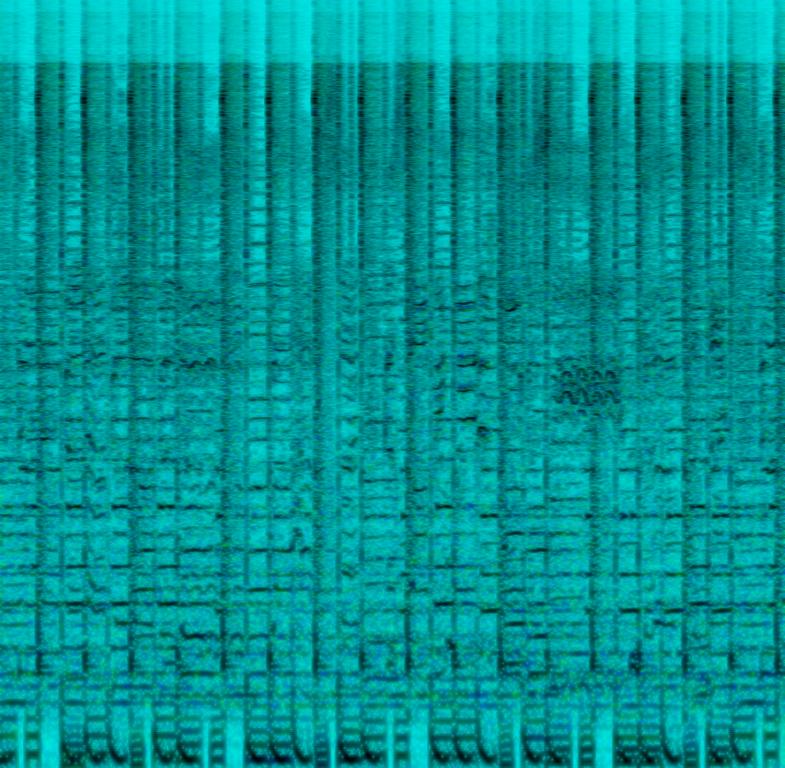
A female vocalist sings this groovy pop song. The tempo is fast with accordion harmony, funky bass lines, punchy drumming and keyboard accompaniment. The song is youthful, infectious, catchy, bouncy, nifty and groovy with a dance rhythm. This song is Modern pop.